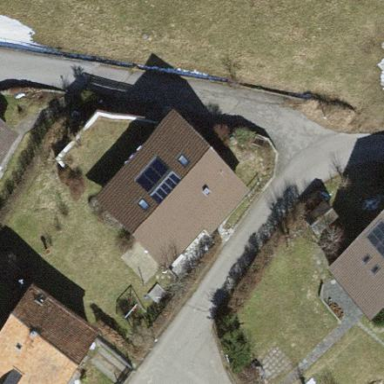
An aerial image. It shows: Simple house.